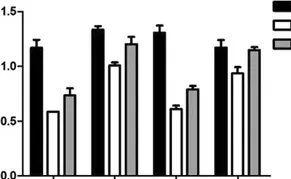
Confirmation of CHL1 gene duplication by qPCR. B; Results for the PMP22 reference gene. Fragments 1, 2, and 3 correspond to exons 4, 12 and 26 of the CHL1 gene, respectively. The patient's father had a normal copy number of the CHL1 gene. The patient and his mother had a normal copy number of exon 4 but duplication of exons 12 and 26.
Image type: chart (chart)